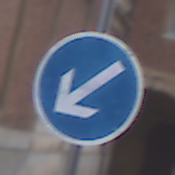
Verkehrszeichen: VorgeschriebeneVorbeifahrtLinks
Umgebung: Outdoor, Urban
Tageszeit: Midday
Wetter: Overcast
Licht: Natural
Jahreszeit: NotSpecified
Kontrast: LowContrast